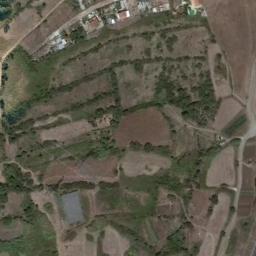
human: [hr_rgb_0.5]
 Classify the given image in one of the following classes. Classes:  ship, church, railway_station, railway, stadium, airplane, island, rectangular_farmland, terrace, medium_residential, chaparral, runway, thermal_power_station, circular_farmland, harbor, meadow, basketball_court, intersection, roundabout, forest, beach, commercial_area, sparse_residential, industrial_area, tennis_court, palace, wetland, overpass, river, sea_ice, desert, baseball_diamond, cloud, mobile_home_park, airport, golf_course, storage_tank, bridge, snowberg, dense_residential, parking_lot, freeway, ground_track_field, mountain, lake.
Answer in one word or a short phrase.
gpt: terrace